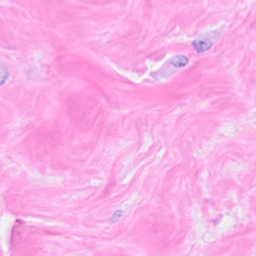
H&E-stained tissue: Breast